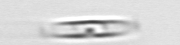
Label: pennate